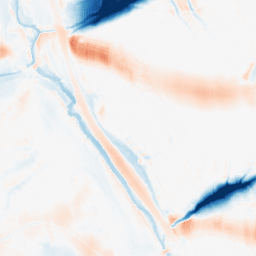
Category: morphological
Decomposition family: morphological_ellipse
Decomposition parameters: operation: average
width: 50
height: 30
Upsampling method: fft_zeropad
Upsampling parameters: scale: 4
Upsampling scale: 4